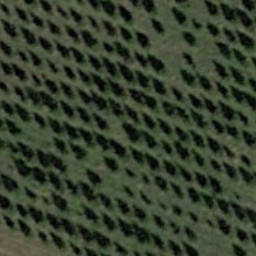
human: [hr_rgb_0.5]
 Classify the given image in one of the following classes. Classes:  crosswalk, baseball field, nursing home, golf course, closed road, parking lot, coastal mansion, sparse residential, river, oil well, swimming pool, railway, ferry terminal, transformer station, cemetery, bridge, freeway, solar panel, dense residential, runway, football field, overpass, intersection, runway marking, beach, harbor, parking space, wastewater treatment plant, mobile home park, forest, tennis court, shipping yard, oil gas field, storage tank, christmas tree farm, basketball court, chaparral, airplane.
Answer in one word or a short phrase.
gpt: christmas tree farm